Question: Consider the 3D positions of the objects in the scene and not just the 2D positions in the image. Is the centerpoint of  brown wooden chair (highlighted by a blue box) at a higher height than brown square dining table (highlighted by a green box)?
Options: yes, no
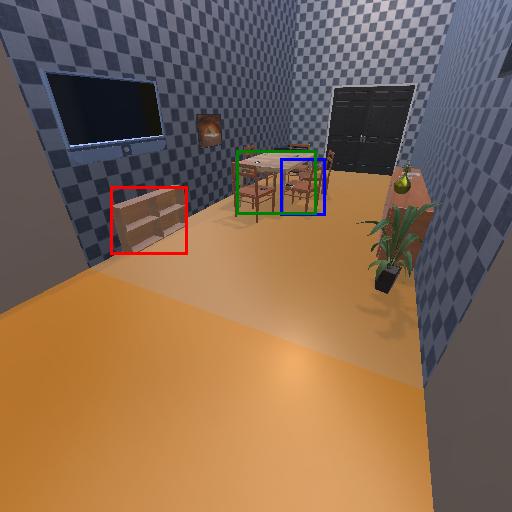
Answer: yes